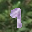
Label: 9